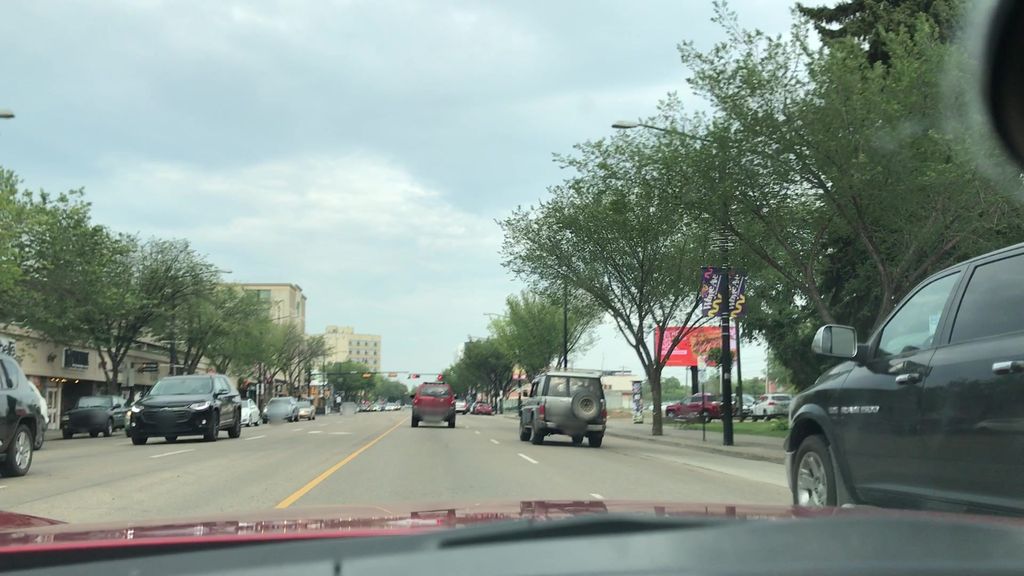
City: edmonton